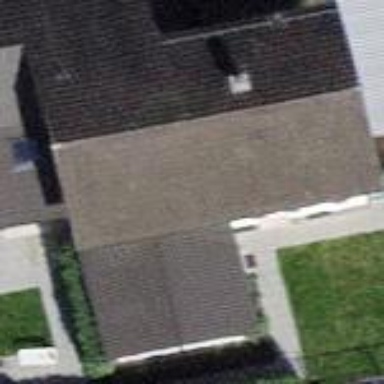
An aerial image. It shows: Building with tiled roof.